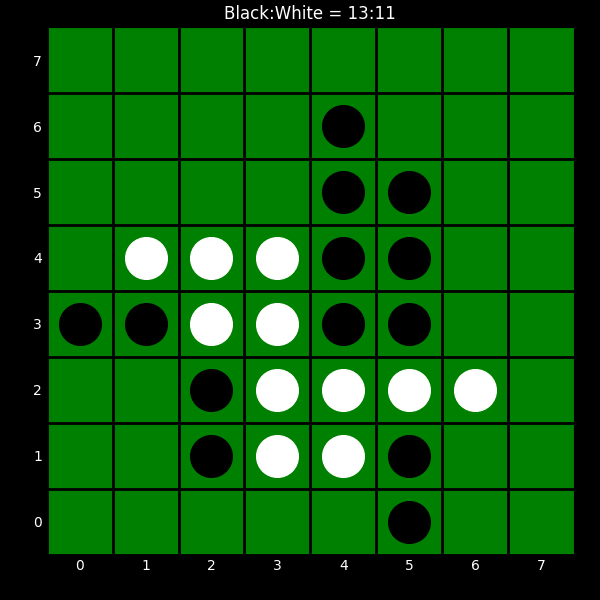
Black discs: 13
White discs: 11